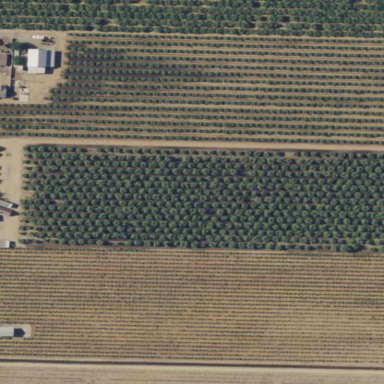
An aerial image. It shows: Almond orchard with rows of almond trees.